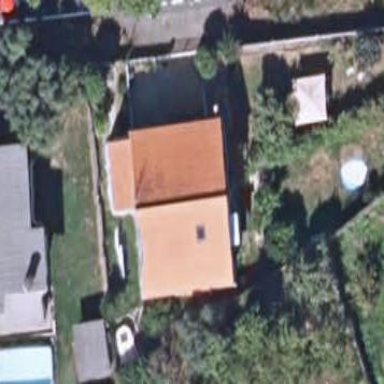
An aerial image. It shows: Simple and straightforward house.